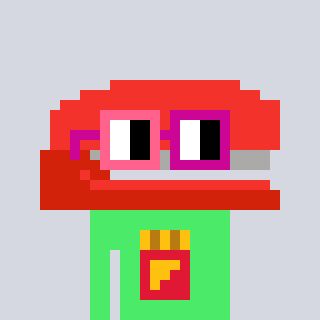
a pixel art character with square pink and red glasses, a stapler-shaped head and a teal-colored body on a cool background